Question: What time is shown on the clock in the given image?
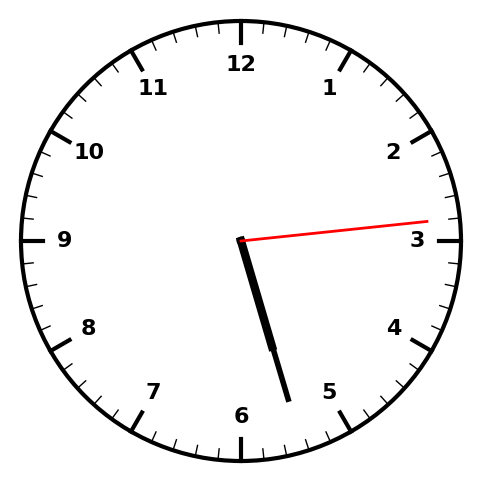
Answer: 05:27:14